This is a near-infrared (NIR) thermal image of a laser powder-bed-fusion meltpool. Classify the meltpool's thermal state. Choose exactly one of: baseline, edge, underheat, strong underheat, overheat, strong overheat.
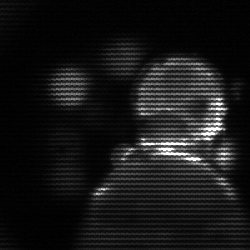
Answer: edge